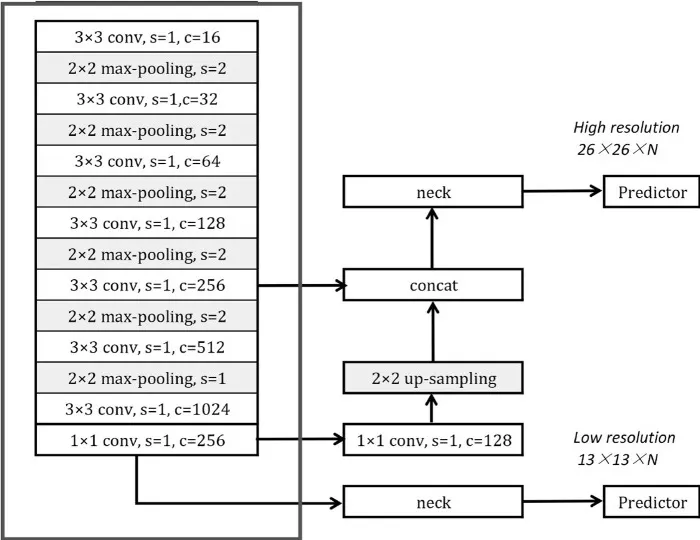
The YOLOv3-Tiny framework, s: stride, c: channel.
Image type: chart (chart)